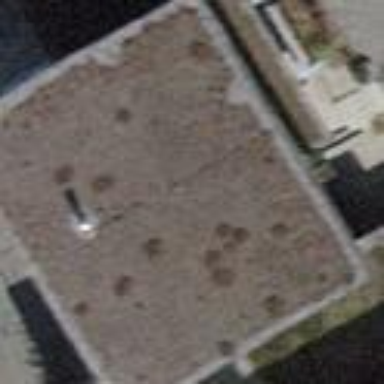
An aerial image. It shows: Detached building with skillion roof shape.